Question: I want to generate Col A, Col B, Col C from my database SQL Server... I want to dynamically populate Col C base on the row above it Col C = ( Col A + Col B + Col C [Above] )... I draw an example incase my explanations wasnt clear enough

Please Help...
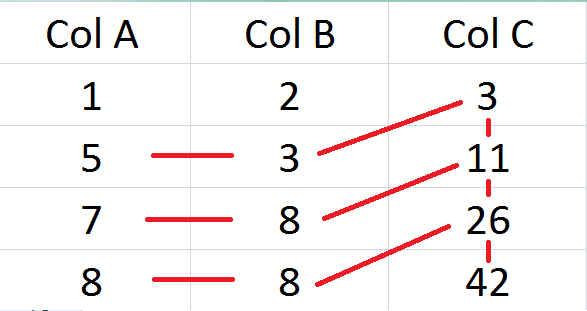
Answer: Refer this for different approaches for running total <URL>